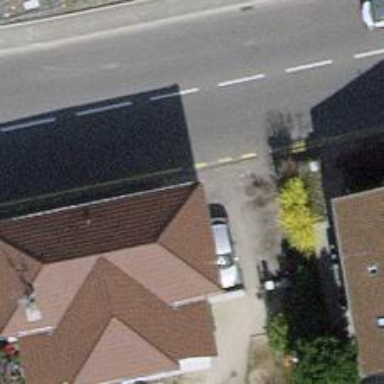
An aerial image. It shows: Beige street cabinet used for gas.